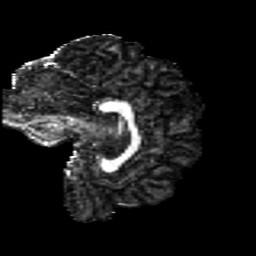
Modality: FA
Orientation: sagittal
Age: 22
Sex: male
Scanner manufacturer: ge
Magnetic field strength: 3 T
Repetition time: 7.8 s
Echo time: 0.0607 s